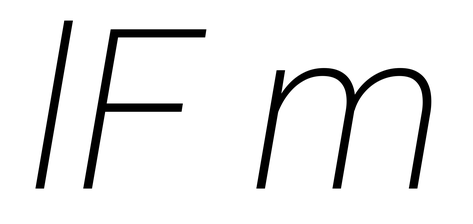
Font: Roboto-Italic_ExtraLight_Italic